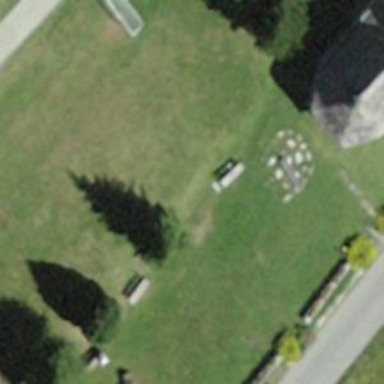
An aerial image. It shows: Bench for seating.